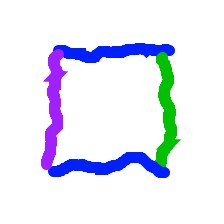
Shape: square